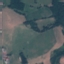
Land use / land cover class: Pasture